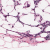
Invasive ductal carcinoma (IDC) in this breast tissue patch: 1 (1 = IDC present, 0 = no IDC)